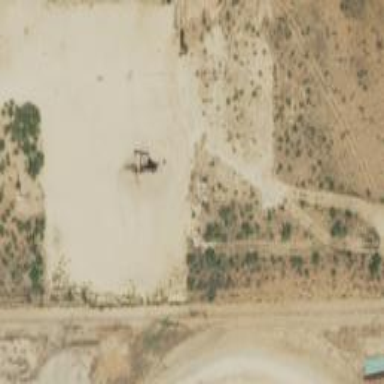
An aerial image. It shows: Petroleum well that is man-made.